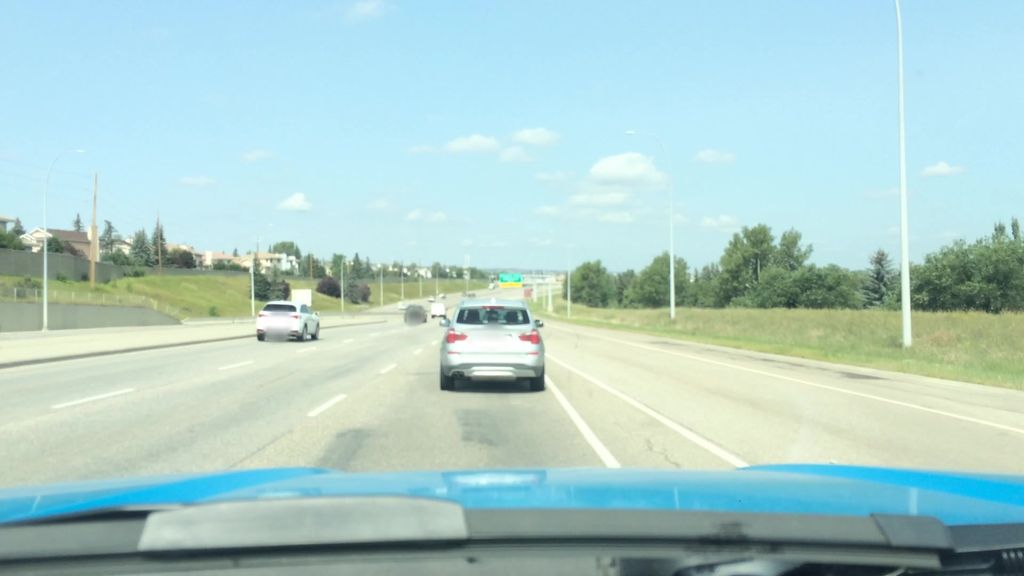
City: calgary